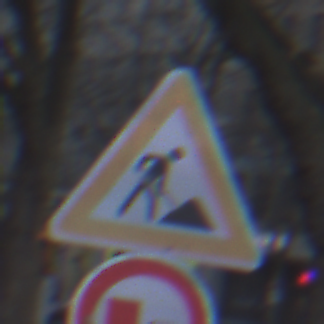
Verkehrszeichen: Arbeitsstelle
Zusatzzeichen unten: UeberholverbotKraftfahrzeuge
Umgebung: Outdoor, Urban
Tageszeit: SunriseSunset
Wetter: PartlyCloudy
Licht: Natural
Jahreszeit: NotSpecified
Kontrast: LowContrast